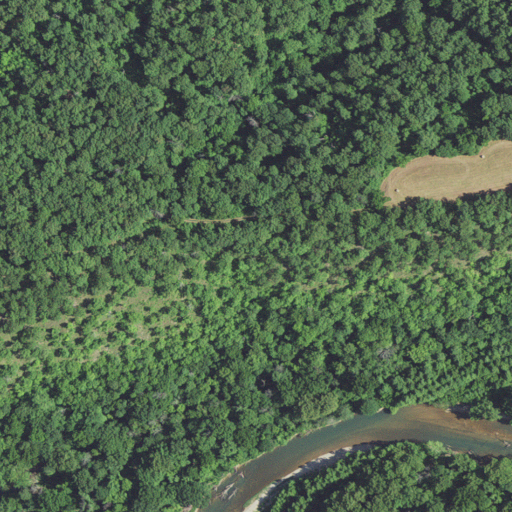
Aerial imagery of cliff(s) in Missouri named Webster Bluff containing deciduous forest, pasture, woody wetlands, open water, herbaceous wetlands, and mixed forest